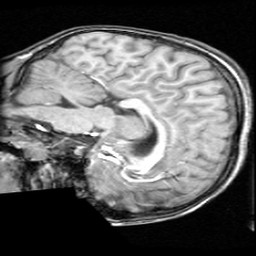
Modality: T1w
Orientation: sagittal
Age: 9
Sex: male
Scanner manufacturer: ge
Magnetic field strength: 1.5 T
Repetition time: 0.03333 s
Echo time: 0.008 s